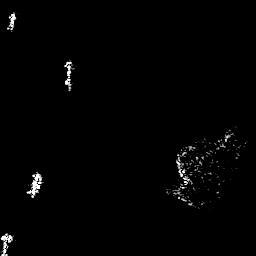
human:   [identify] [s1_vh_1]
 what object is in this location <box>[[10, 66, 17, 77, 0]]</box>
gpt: <ref>1 medium ship at the bottom left</ref>